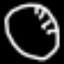
Label: clock